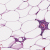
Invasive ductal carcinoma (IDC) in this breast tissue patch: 0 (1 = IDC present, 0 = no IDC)